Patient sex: M
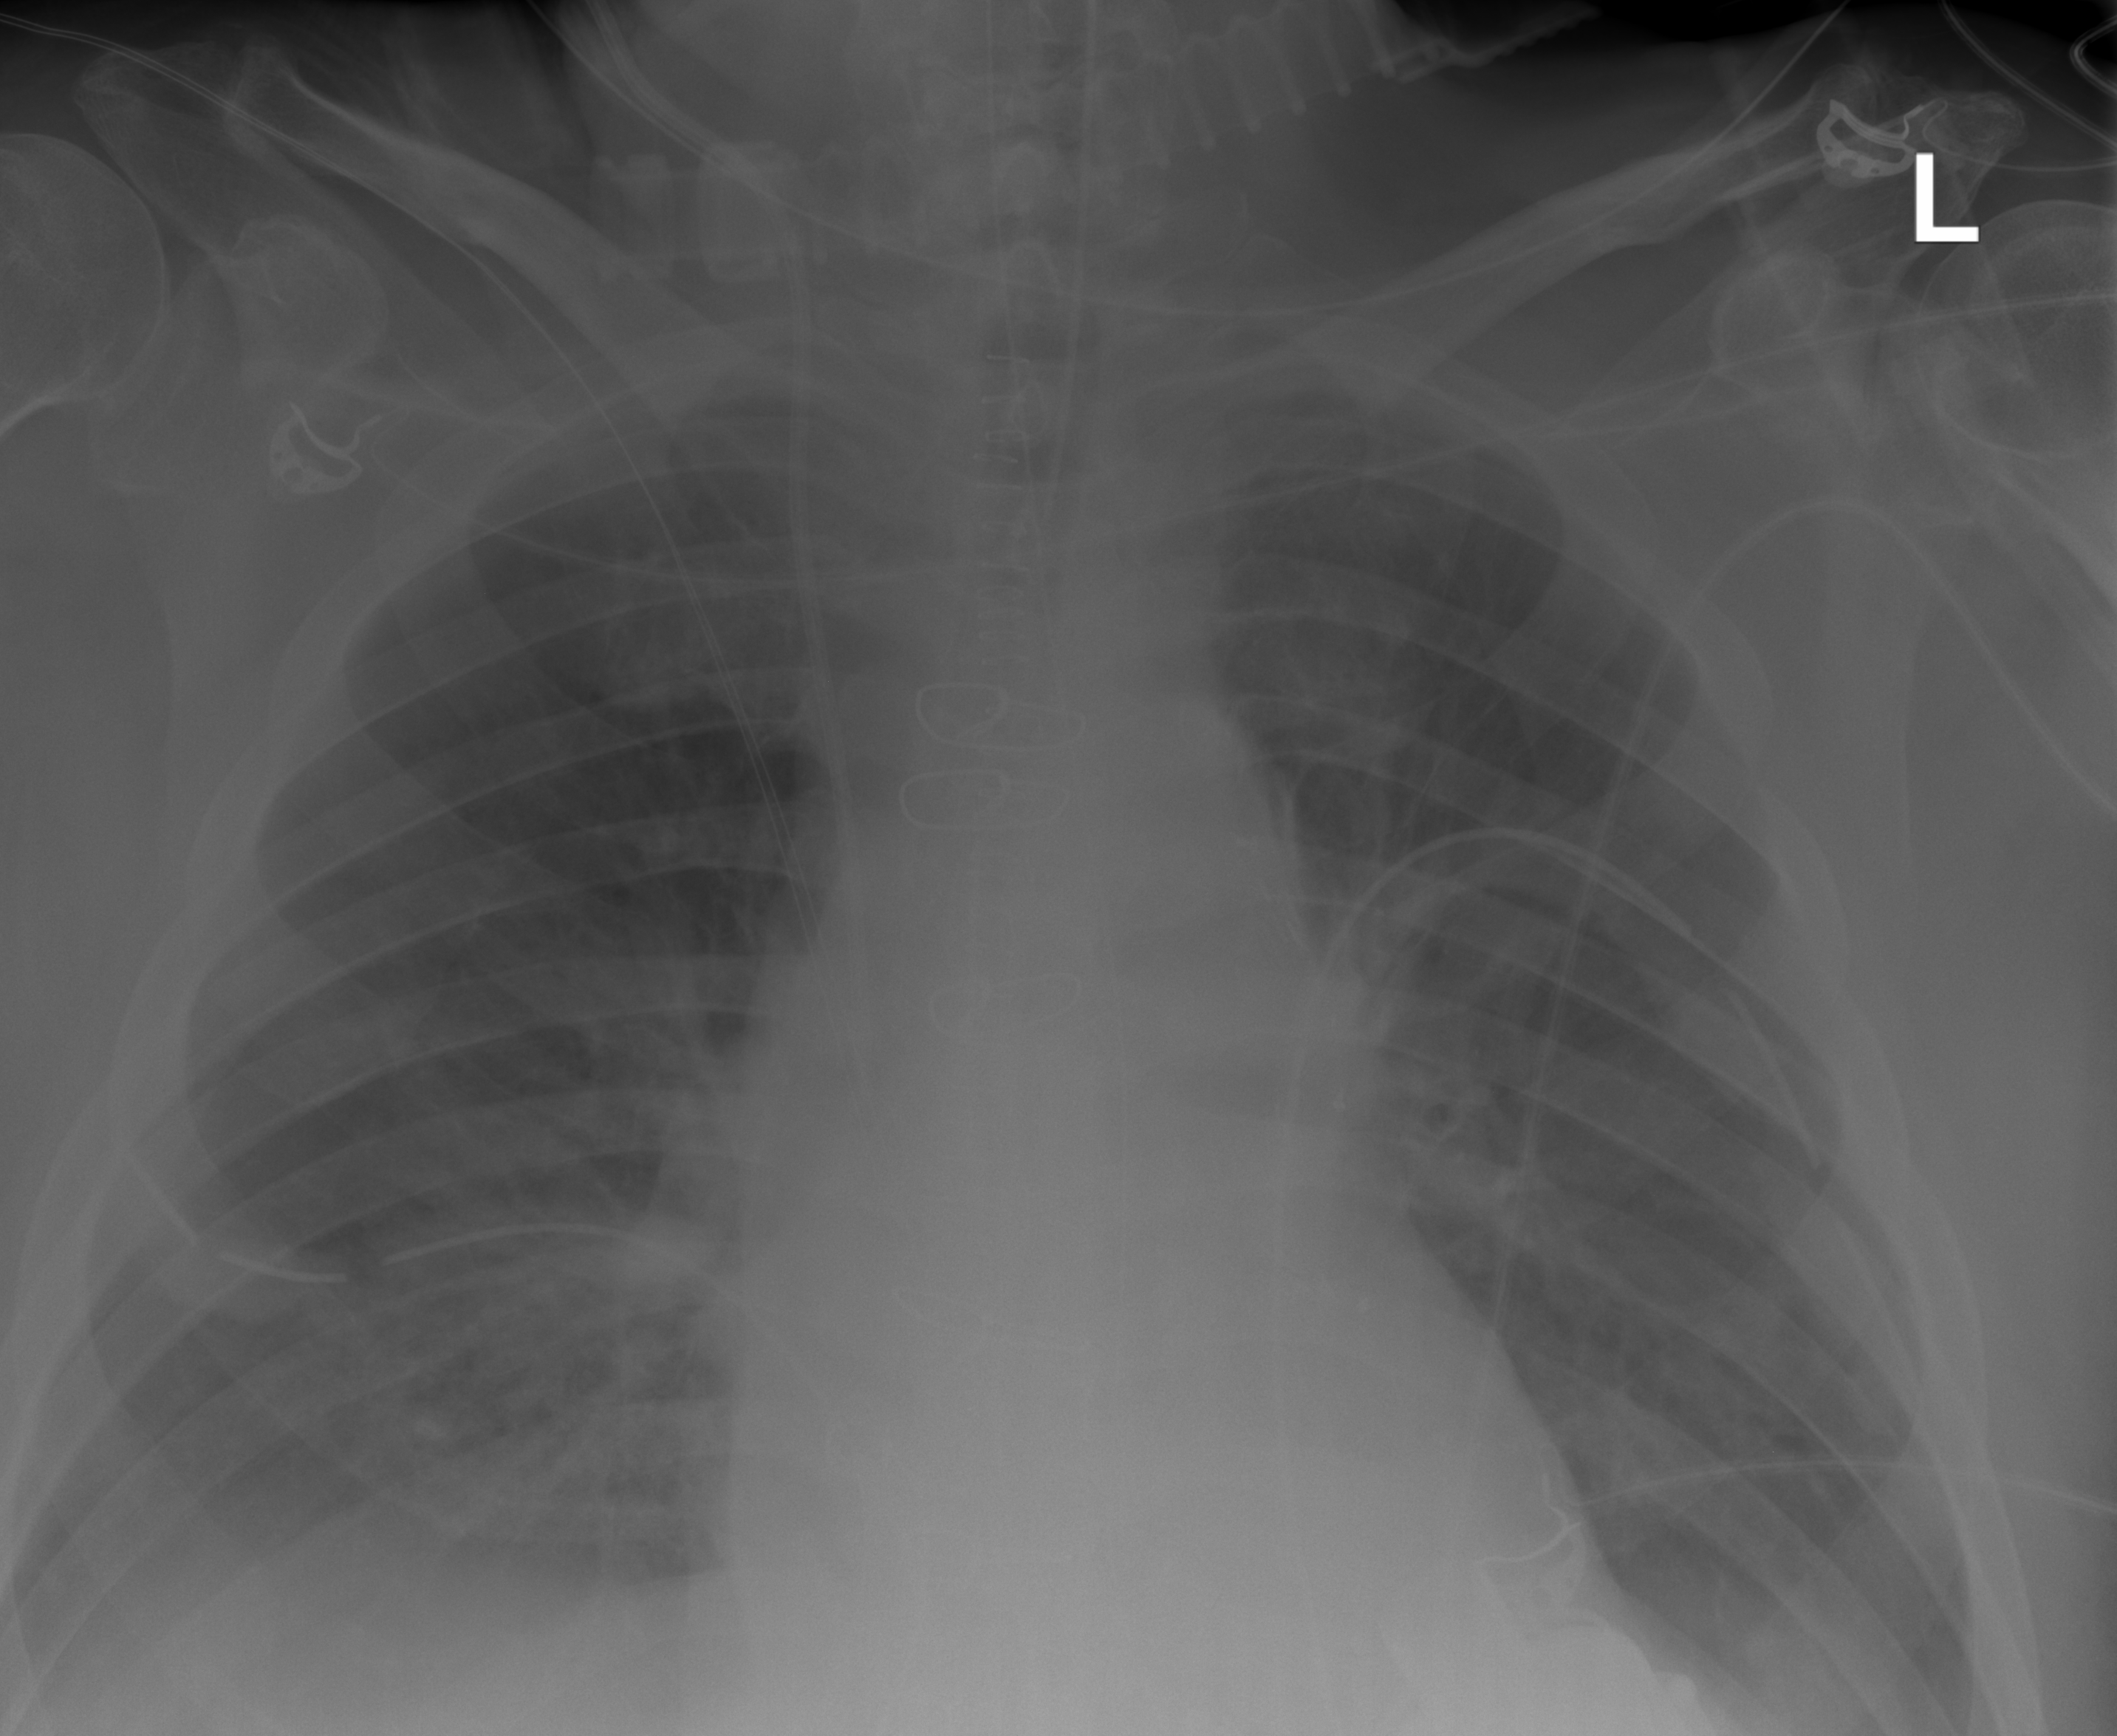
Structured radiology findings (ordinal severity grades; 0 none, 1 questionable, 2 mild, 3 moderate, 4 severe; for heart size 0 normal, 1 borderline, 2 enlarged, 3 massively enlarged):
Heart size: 2
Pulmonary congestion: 2
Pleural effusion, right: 2
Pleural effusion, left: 0
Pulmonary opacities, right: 2
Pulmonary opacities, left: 0
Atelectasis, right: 2
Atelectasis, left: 2